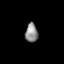
Tissue: prostate
Cell type: Endothelial cells
Senescence score: 0.6879
Nuclear area (px): 238
Mean DAPI intensity: 137.828